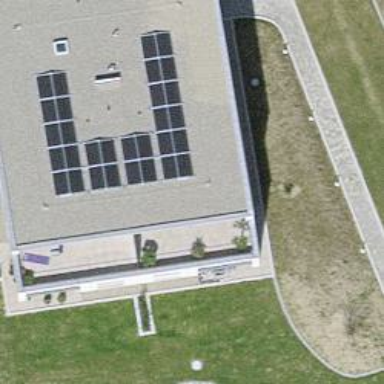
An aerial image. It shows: Solar power generator with photovoltaic panels.